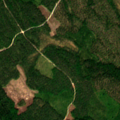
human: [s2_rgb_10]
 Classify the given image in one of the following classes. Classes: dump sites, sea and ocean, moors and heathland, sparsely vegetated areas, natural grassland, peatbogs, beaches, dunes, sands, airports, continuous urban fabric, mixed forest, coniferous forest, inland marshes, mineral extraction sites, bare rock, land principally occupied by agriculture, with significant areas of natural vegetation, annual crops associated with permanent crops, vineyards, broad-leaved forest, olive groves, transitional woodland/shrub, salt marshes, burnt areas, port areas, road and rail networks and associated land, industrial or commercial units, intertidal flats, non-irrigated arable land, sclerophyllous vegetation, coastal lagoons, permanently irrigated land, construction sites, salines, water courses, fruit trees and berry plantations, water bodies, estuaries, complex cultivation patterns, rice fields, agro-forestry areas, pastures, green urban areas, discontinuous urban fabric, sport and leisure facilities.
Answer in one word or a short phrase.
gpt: coniferous forest, mixed forest, transitional woodland/shrub